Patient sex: F
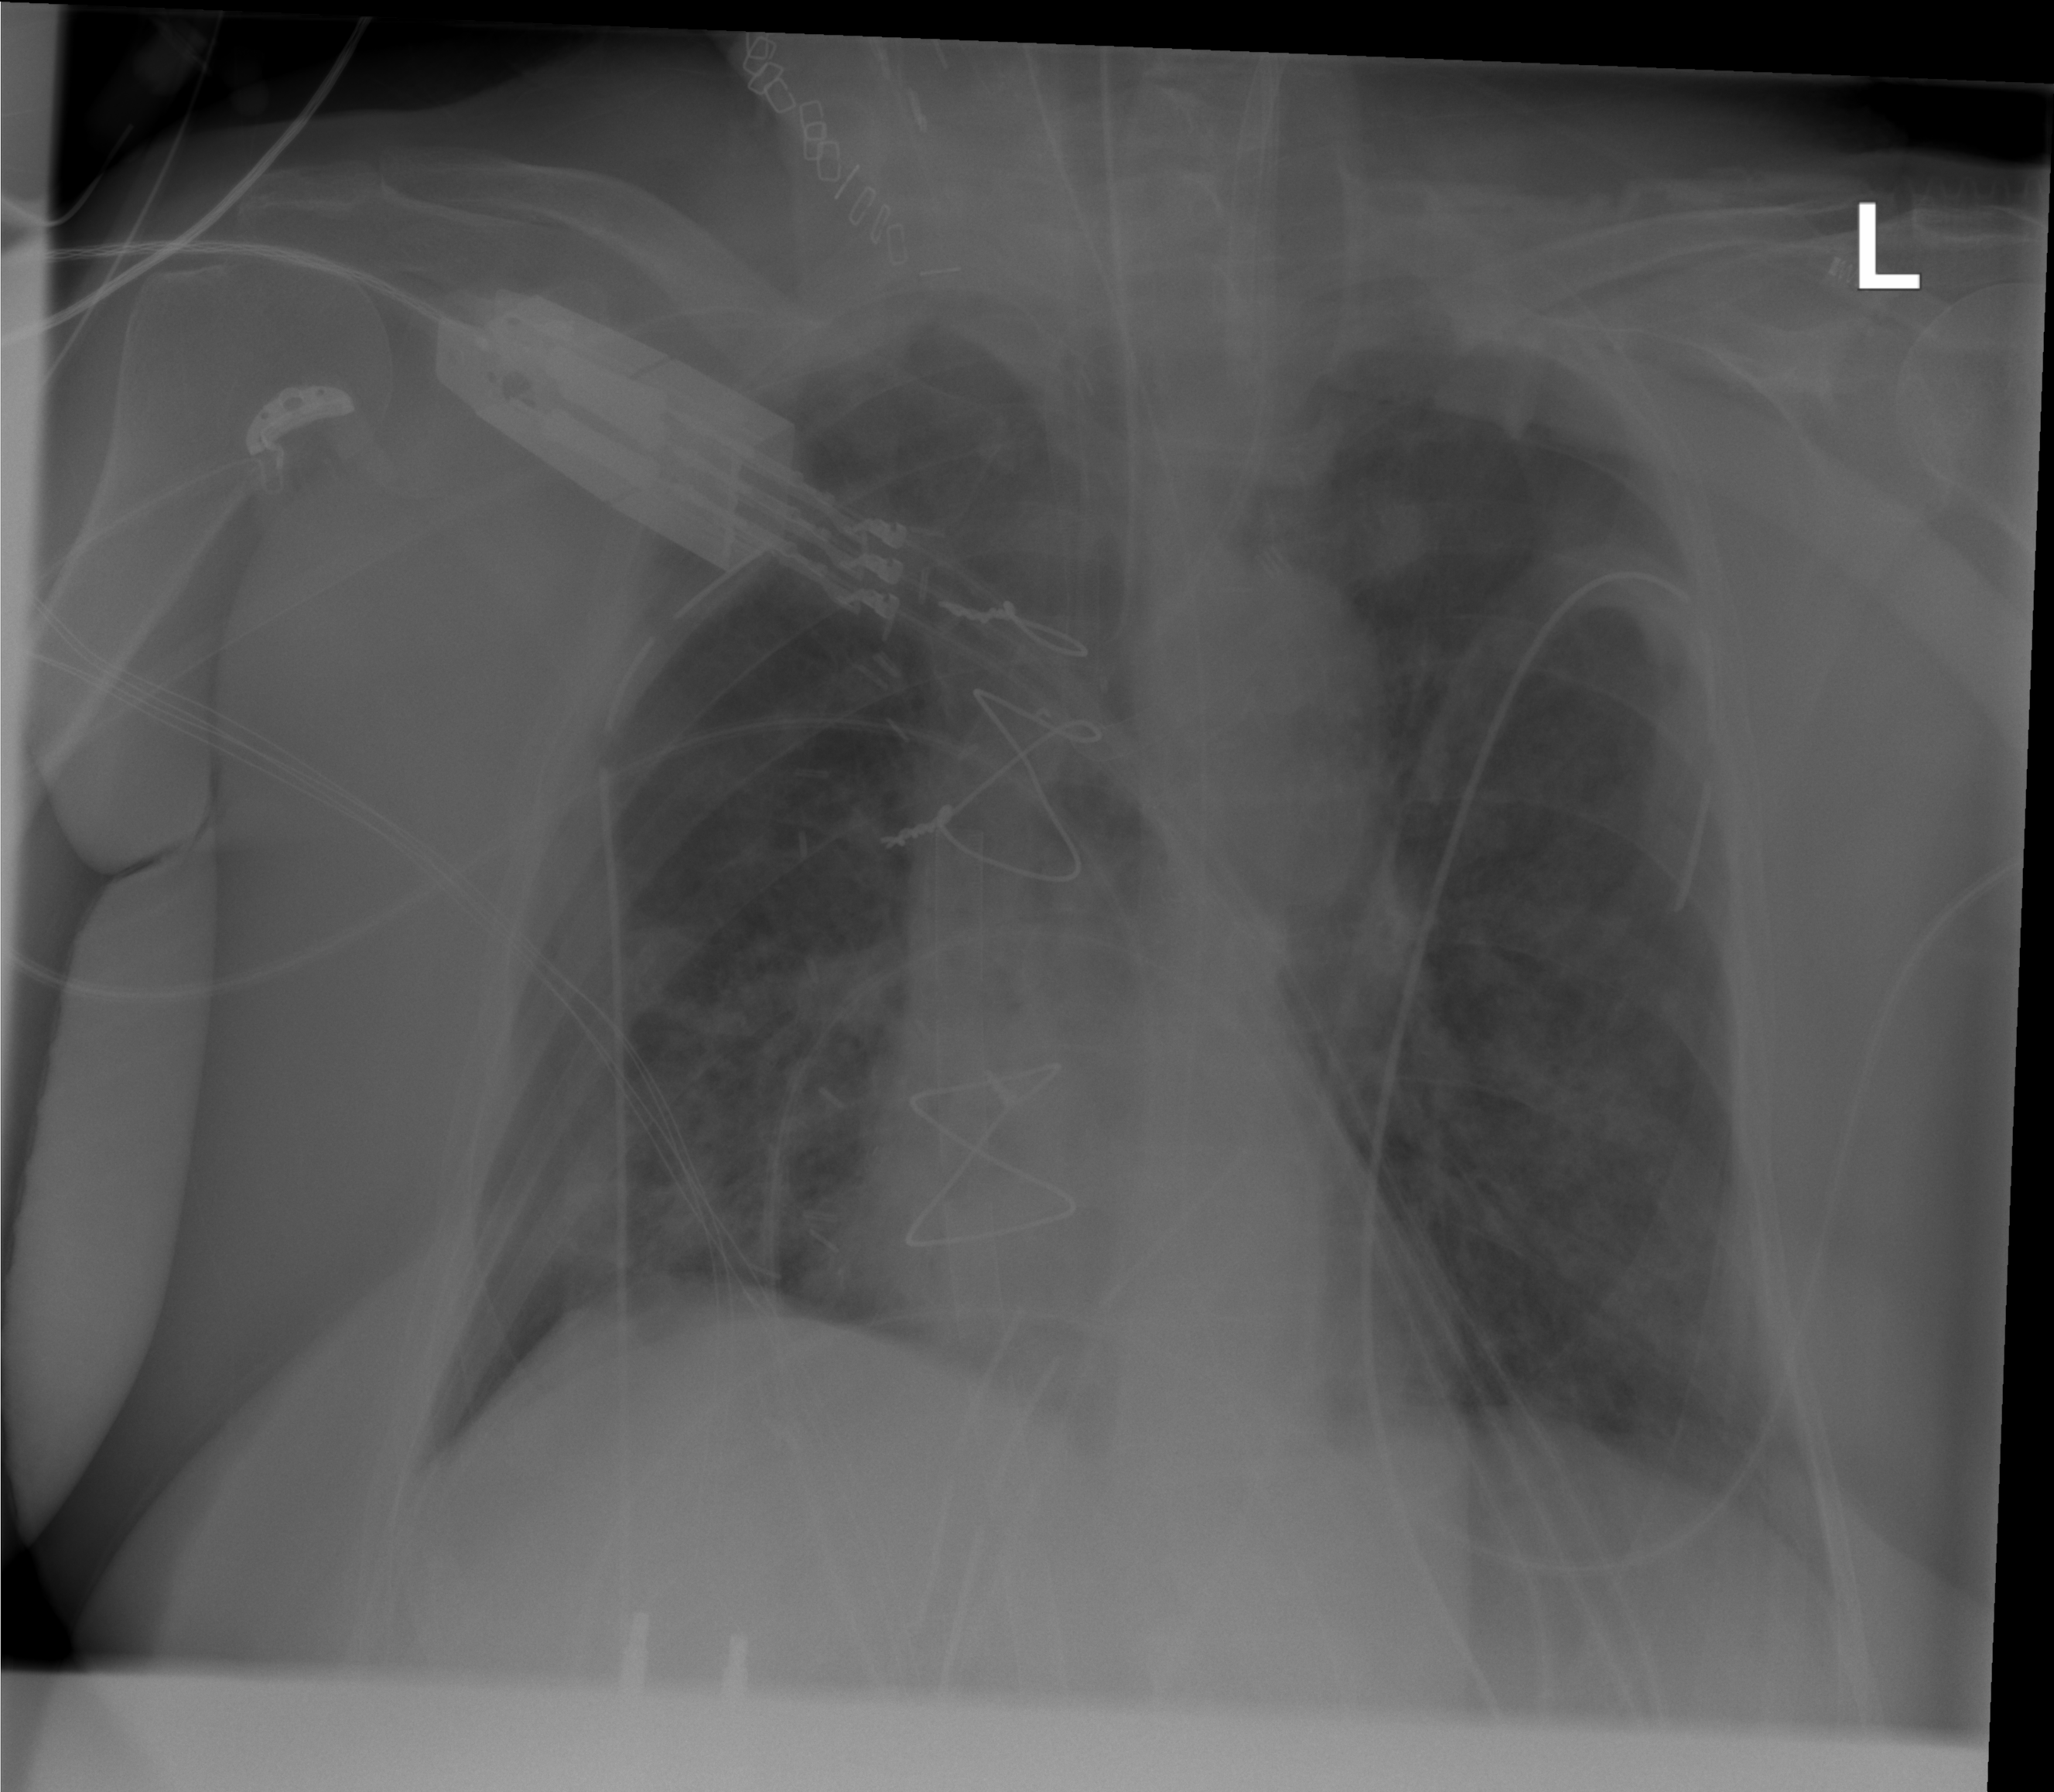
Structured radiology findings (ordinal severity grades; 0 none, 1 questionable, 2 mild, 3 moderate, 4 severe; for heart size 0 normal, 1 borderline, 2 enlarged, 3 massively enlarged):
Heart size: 0
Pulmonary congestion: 3
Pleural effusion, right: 0
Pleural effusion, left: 0
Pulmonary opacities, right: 2
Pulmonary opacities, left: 2
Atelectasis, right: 2
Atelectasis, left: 2